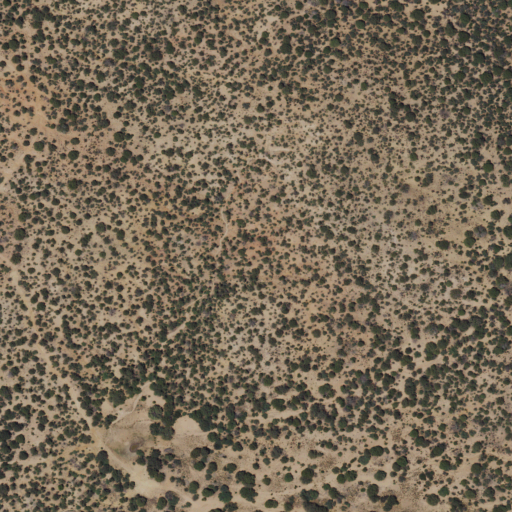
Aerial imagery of valley in New Mexico named Power Line Canyon containing shrub and evergreen forest